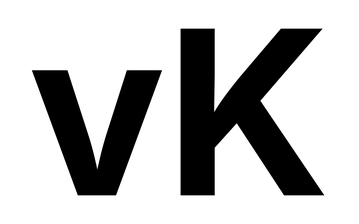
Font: Inter_Bold